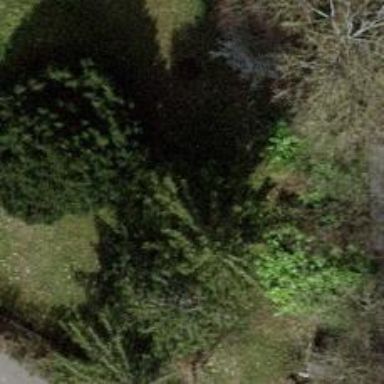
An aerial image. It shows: Evergreen tree with needle-leaved leaves.